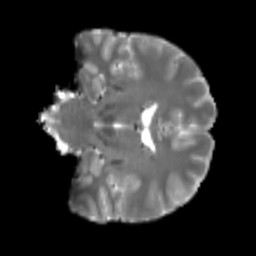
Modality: T2w
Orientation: coronal
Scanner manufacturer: siemens
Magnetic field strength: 3 T
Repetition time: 4 s
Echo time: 0.0594 s